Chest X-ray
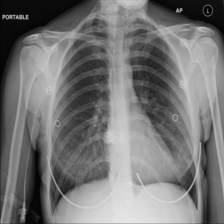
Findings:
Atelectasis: negative
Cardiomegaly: negative
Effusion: negative
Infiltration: negative
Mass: negative
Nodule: negative
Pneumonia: negative
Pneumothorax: negative
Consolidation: negative
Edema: negative
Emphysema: negative
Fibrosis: negative
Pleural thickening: negative
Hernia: negative